Question: I am trying to make a function that randomly throws the strings of rock paper or scissors. However when I debug I notice that the variable attaching random. choice is in the following format:

That means that the condition is never met. This the code of my function.:
'''
def detect(player_pick):
enemy_pick = str(random.choices(['rock', 'paper', 'scissors']))
# Rock detection
if enemy_pick == 'rock' and player_pick == 'scissors':
print("you lose")
return "rock_win_enemy"
elif enemy_pick == 'scissors' and player_pick == 'rock':
print("Enemy lose")
return "rock_win_player"
elif enemy_pick == 'rock' and player_pick == 'rock':
print("tie")
return "tie"
# Paper detection
# Scissors detection
'''
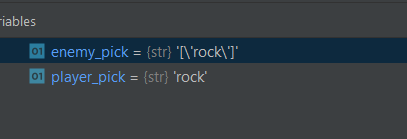
Answer: You called 'random.choices' (with an 's') not 'random.choice'. It returns a 'list' of results (and oddly, doesn't require you to say how many you want; it defaults to making just one choice). As a result, 'enemy_pick' is always a length 1 'list', the 'str' form of which will never be equal to any of your strings (they aren't wrapped in square brackets). Use 'random.choice' (no 's'), not 'random.choices', and it should work (you can remove the 'str()' wrapping too; all the choices available are already 'str').